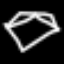
Label: diamond